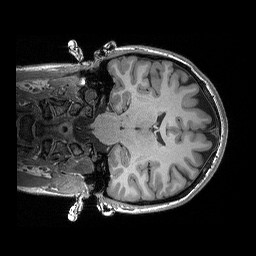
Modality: T1w
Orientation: coronal
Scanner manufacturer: siemens
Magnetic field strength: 3 T
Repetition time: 2.3 s
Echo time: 0.00298 s